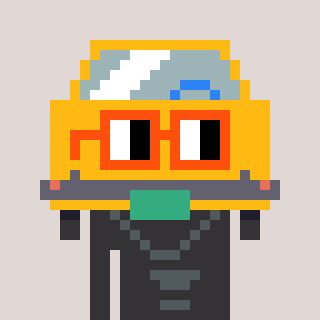
a pixel art character with square orange glasses, a taxi-shaped head and a grayscale-colored body on a warm background